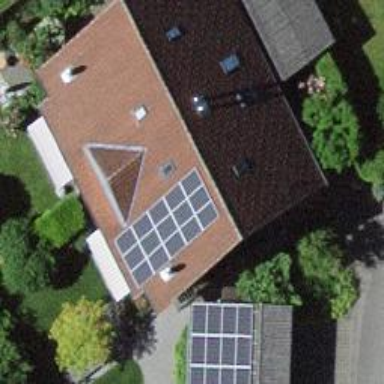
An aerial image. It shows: Solar photovoltaic panel generator.